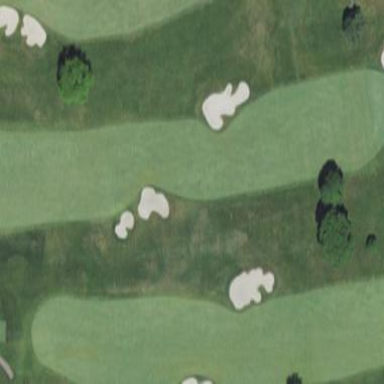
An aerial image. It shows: Golf fairway surrounded by grass.